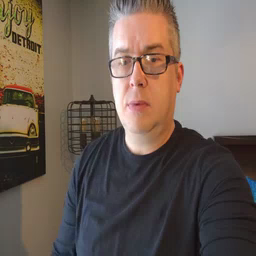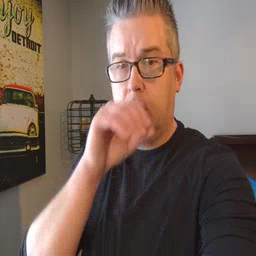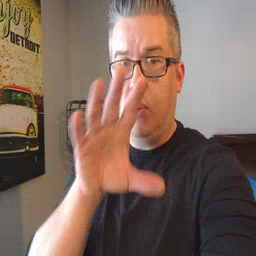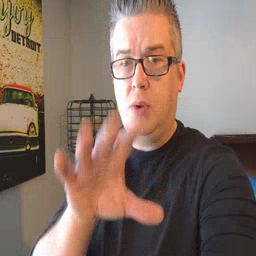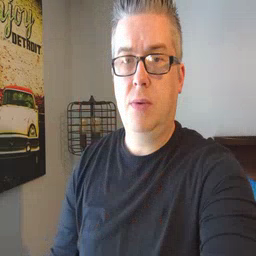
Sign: blow